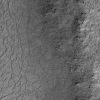
Atmospheric dust classification: not_dusty